Question: I have been using the parse.com framework for over 6 months now on a project. It seems like it is very glitchy and full of bugs but this is something that I need to know if I'm doing it the right way. I am trying to use a PFQueryTableViewController to display similar user's info to a user. I use the code...
'''
-(PFQuery *)queryForTable {
PFQuery *matchQuery = [PFUser query];
[matchQuery whereKey:@"mostCommon" equalTo:[PFUser currentUser][@"mostCommon"]];
[matchQuery whereKey:@"userID" notEqualTo:currentUserID];
return matchQuery;
}
'''
When I run this and try to push this PFQTVC onto the stack, I get this error message...
'''
*** Terminating app due to uncaught exception 'NSInvalidArgumentException', reason: 'Cannot do a comparison query for type: (null)'
'''
This is usually to do with not having your information set in the database. I am providing the image below to illustrate there indeed data in the data browser.

So if the query is correct, and the data is there... ?
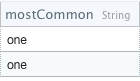
Answer: One problem you have is that in order to access the value for an object's key, you must use 'objectForKey:' In your code, you use bracket notation which doesn't work with Parse objects.
'''
[[PFUser currentUser] objectForKey:@"mostCommon"];
'''